Field crop: maize
Growth stage: 2
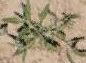
Species: atriplex